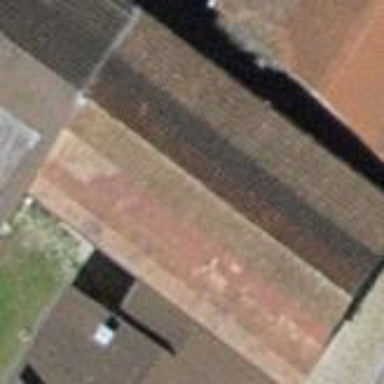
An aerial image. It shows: Building with tiled roof.